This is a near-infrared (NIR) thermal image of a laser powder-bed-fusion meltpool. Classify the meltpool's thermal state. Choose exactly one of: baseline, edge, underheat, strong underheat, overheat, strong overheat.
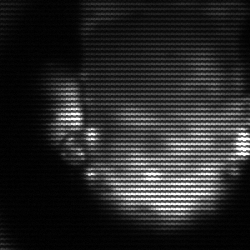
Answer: baseline